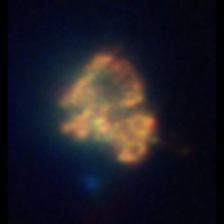
Taxon: Unknown_detritus
Group: Unknown